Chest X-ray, AP view. Patient: 54 years old, sex M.
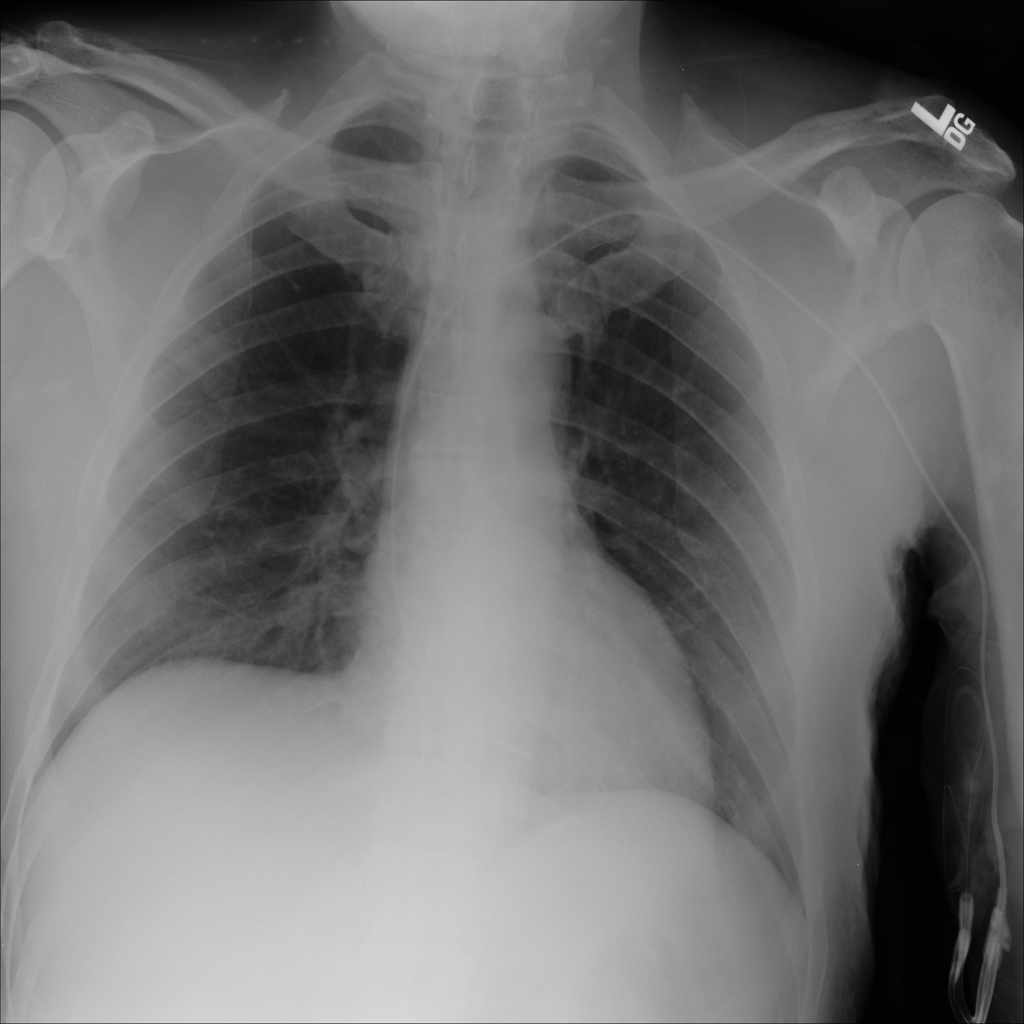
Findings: No Finding